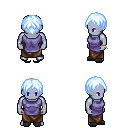
a pixel art fantasy rpg character, male body template, dark elf, purple skin, chain tabard jacket, robe skirt, white cyan parted hairstyle, bracelets, gray slippers, four views (front, back, left, right), 2x2 character sprite sheet, small pixel art, hard edges, no anti-aliasing